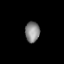
Tissue: lung
Cell type: Myeloid cells
Senescence score: 0.6002
Nuclear area (px): 289
Mean DAPI intensity: 136.879